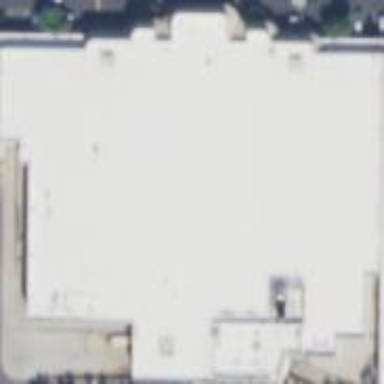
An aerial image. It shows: Building that houses supermarket.